Interaction volume radius: 5 \u00c5
Interaction volume height: 40 \u00c5
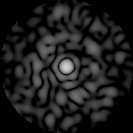
Disorder parameter: 0.8246